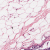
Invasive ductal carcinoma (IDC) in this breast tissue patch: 0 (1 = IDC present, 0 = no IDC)